Field crop: maize
Growth stage: 2
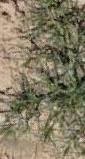
Species: salsola